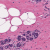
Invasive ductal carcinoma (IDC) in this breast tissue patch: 0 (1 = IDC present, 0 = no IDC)